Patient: sex F, age 56
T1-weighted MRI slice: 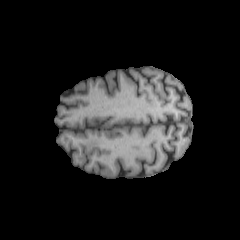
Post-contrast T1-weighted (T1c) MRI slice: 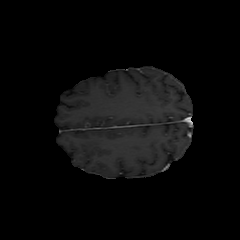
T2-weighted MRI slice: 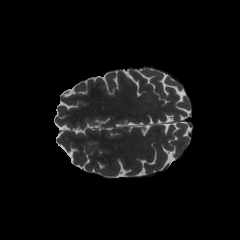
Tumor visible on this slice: yes
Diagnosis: Oligodendroglioma, IDH-mutant, 1p/19q-codeleted
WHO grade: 2